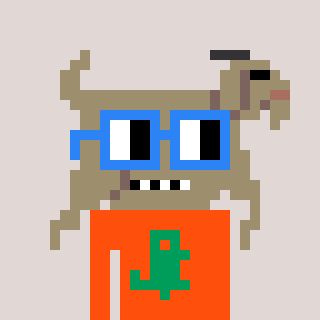
a pixel art character with square blue glasses, a goat-shaped head and a orange-colored body on a warm background